Field crop: tomato
Growth stage: 1
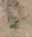
Species: solanum